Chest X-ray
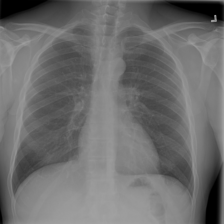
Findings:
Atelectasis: negative
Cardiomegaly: negative
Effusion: negative
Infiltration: negative
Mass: negative
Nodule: negative
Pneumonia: negative
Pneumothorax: negative
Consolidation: negative
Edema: negative
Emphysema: negative
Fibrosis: negative
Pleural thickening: negative
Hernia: negative